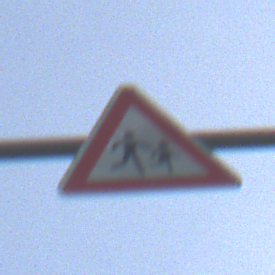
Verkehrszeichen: KinderLinks
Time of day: SunriseSunset
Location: Outdoor (Nature)
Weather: PartlyCloudy
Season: NotSpecified
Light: Natural